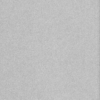
Label: not_dusty